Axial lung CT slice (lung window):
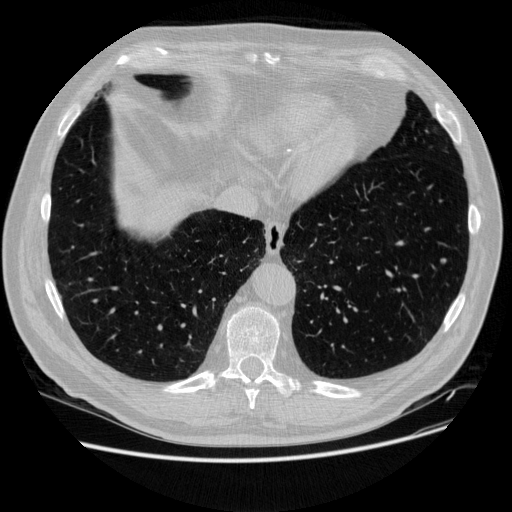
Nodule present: yes
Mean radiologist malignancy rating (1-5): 2